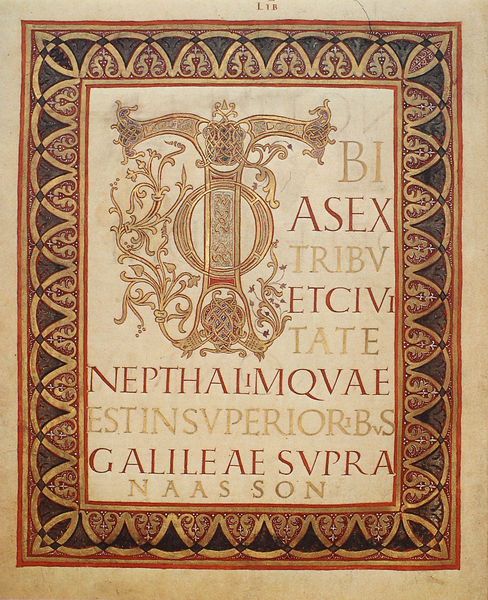
Titel: Bibel von  St. Paul (S. Paolo fuori la mura)
Standort: Herkunftsort: Reims (EU - F)
Institution: Rom, Bibliothek von San Paolo
Schlagwörter: blau, braun, schwarz, symbol, rot, malerei, muster, ornament, bibel, rahmen, gold, blatt, borte, ranken, schrift, papier, farben, grafik, rand, floral, ornamente, buch, kloster, druck, titel, seite, text, buchstaben, initiale, buchseite, urkunde, prunk, antiquariat, verzierungen, letter, latein, initial, codex, manuskript, versalien, illumination, t, o, versal, verzieherung, lib